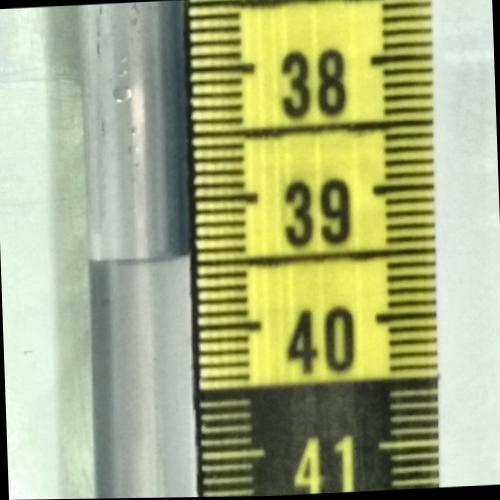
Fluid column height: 39.4 cm